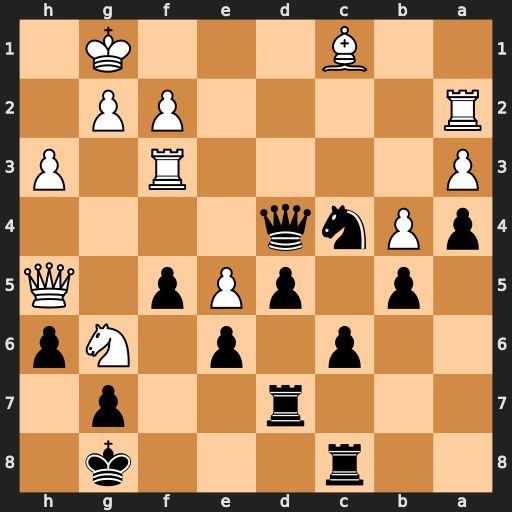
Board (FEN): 2r3k1/3r2p1/2p1p1Np/1p1pPp1Q/pPnq4/P4R1P/R4PP1/2B3K1
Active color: b
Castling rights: -
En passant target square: -
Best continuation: Qd1+ Kh2 Qxc1